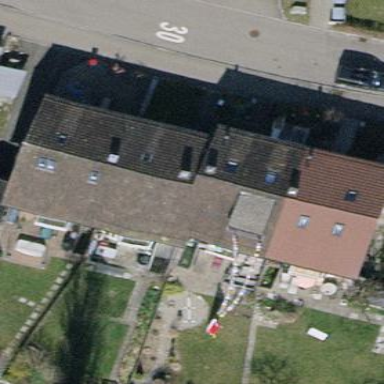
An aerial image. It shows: Semidetached house with gabled roof covered in tiles. The roof is oriented across the building.